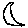
Label: moon